Question: I am trying to implement in XML a ShapeDrawable like this, but so far without success.

How do I make the Stroke visible only for two sides?
Is that even possible?
Otherwise what cloud I use (I seed it as background of a TextView).
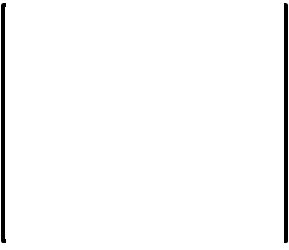
Answer: AFAIK, that is not possible with a single 'ShapeDrawable'. A nine-patch PNG, or a 'LayerListDrawable' of two 'ShapeDrawables' (one per line) should work though.